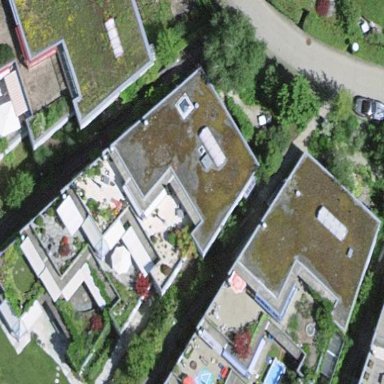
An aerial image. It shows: Terrace building.